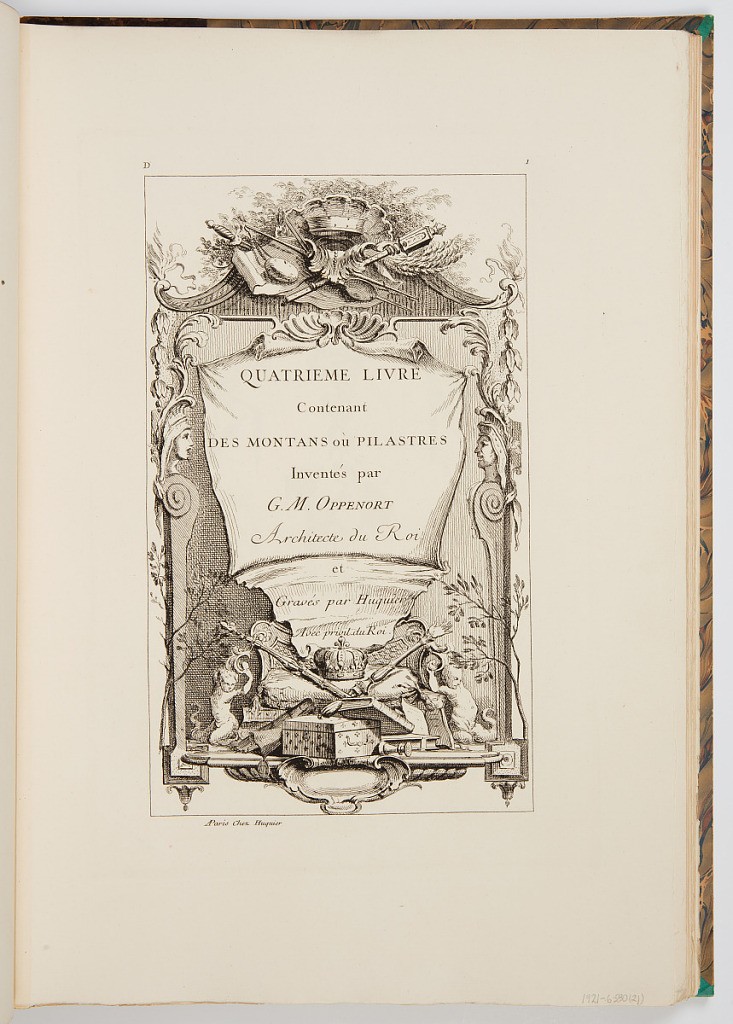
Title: Title Page
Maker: Gilles-Marie Oppenord, French, 1672–1742
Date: ca. 1900
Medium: Photomechanical print
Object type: Bound print
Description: Title page with the text printed on a scroll unfolding onto a tasseled seat with a crown with an anguiped on either side. This is surrounded by a frame decorated with a cartouche, terms, scrolls, acanthus leaves, and shells. The plate is numbered but not signed.